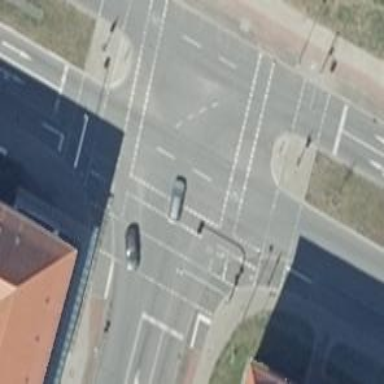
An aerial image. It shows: Road with traffic signals at the crossing.